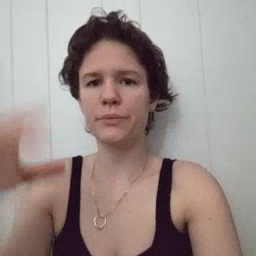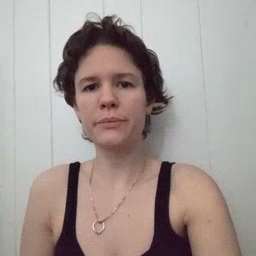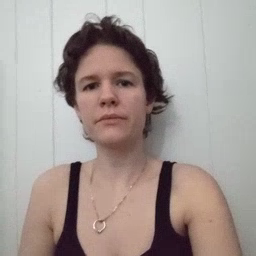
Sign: balloon